Question: So I have a screen that renders when the app is on the recents screen. But the issue is, it is on the top left and I can't align it to the center and also I couldn't set the background to white. The white background has to cover the screen and this image should be in middle. So far, I have managed to add the image. but no luck after that. Any help would be appreciated.
'''
override func applicationWillResignActive(_ application: UIApplication) {
if let view = self.window.rootViewController?.view.subviews.first(where: {$0.tag == TAG_BLUR_VIEW}){
view.removeFromSuperview()
blurView = nil
}
if blurView == nil{
blurView = UIImageView(image: UIImage(named: "splash.jpg"))
blurView?.backgroundColor = UIColor .white
blurView?.tag = TAG_BLUR_VIEW
}
self.window.rootViewController?.view.insertSubview(blurView!, at: 0)
}
'''

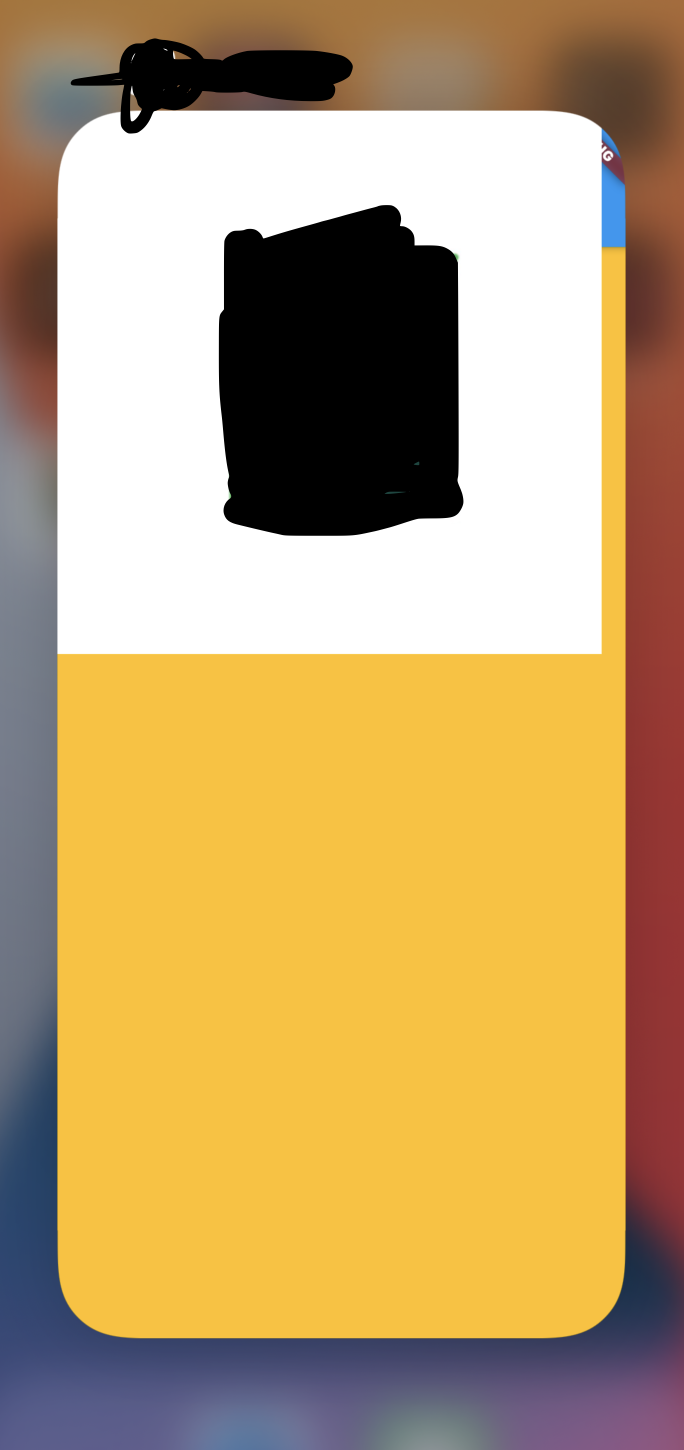
Answer: The simplest solution is to use a center position.
'''
if blurView == nil {
let centerPos = self.window?.rootViewController?.view.center ?? .zero
blurView?.center = centerPos
self.window?.rootViewController?.view.addSubview(blurView!)
}
So the final code snippet based on the provided code is like the following.
override func applicationWillResignActive(_ application: UIApplication) {
if let view = self.window.rootViewController?.view.subviews.first(where: {$0.tag == TAG_BLUR_VIEW}){
view.removeFromSuperview()
blurView = nil
}
if blurView == nil{
blurView = UIImageView(image: UIImage(named: "splash.jpg"))
blurView?.backgroundColor = UIColor .white
blurView?.tag = TAG_BLUR_VIEW
let centerPos = self.window?.rootViewController?.view.center ?? .zero
blurView?.center = centerPos
}
self.window.rootViewController?.view.insertSubview(blurView!, at: 0)
}
'''